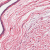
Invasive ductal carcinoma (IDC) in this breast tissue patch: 0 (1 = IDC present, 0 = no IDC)